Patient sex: M
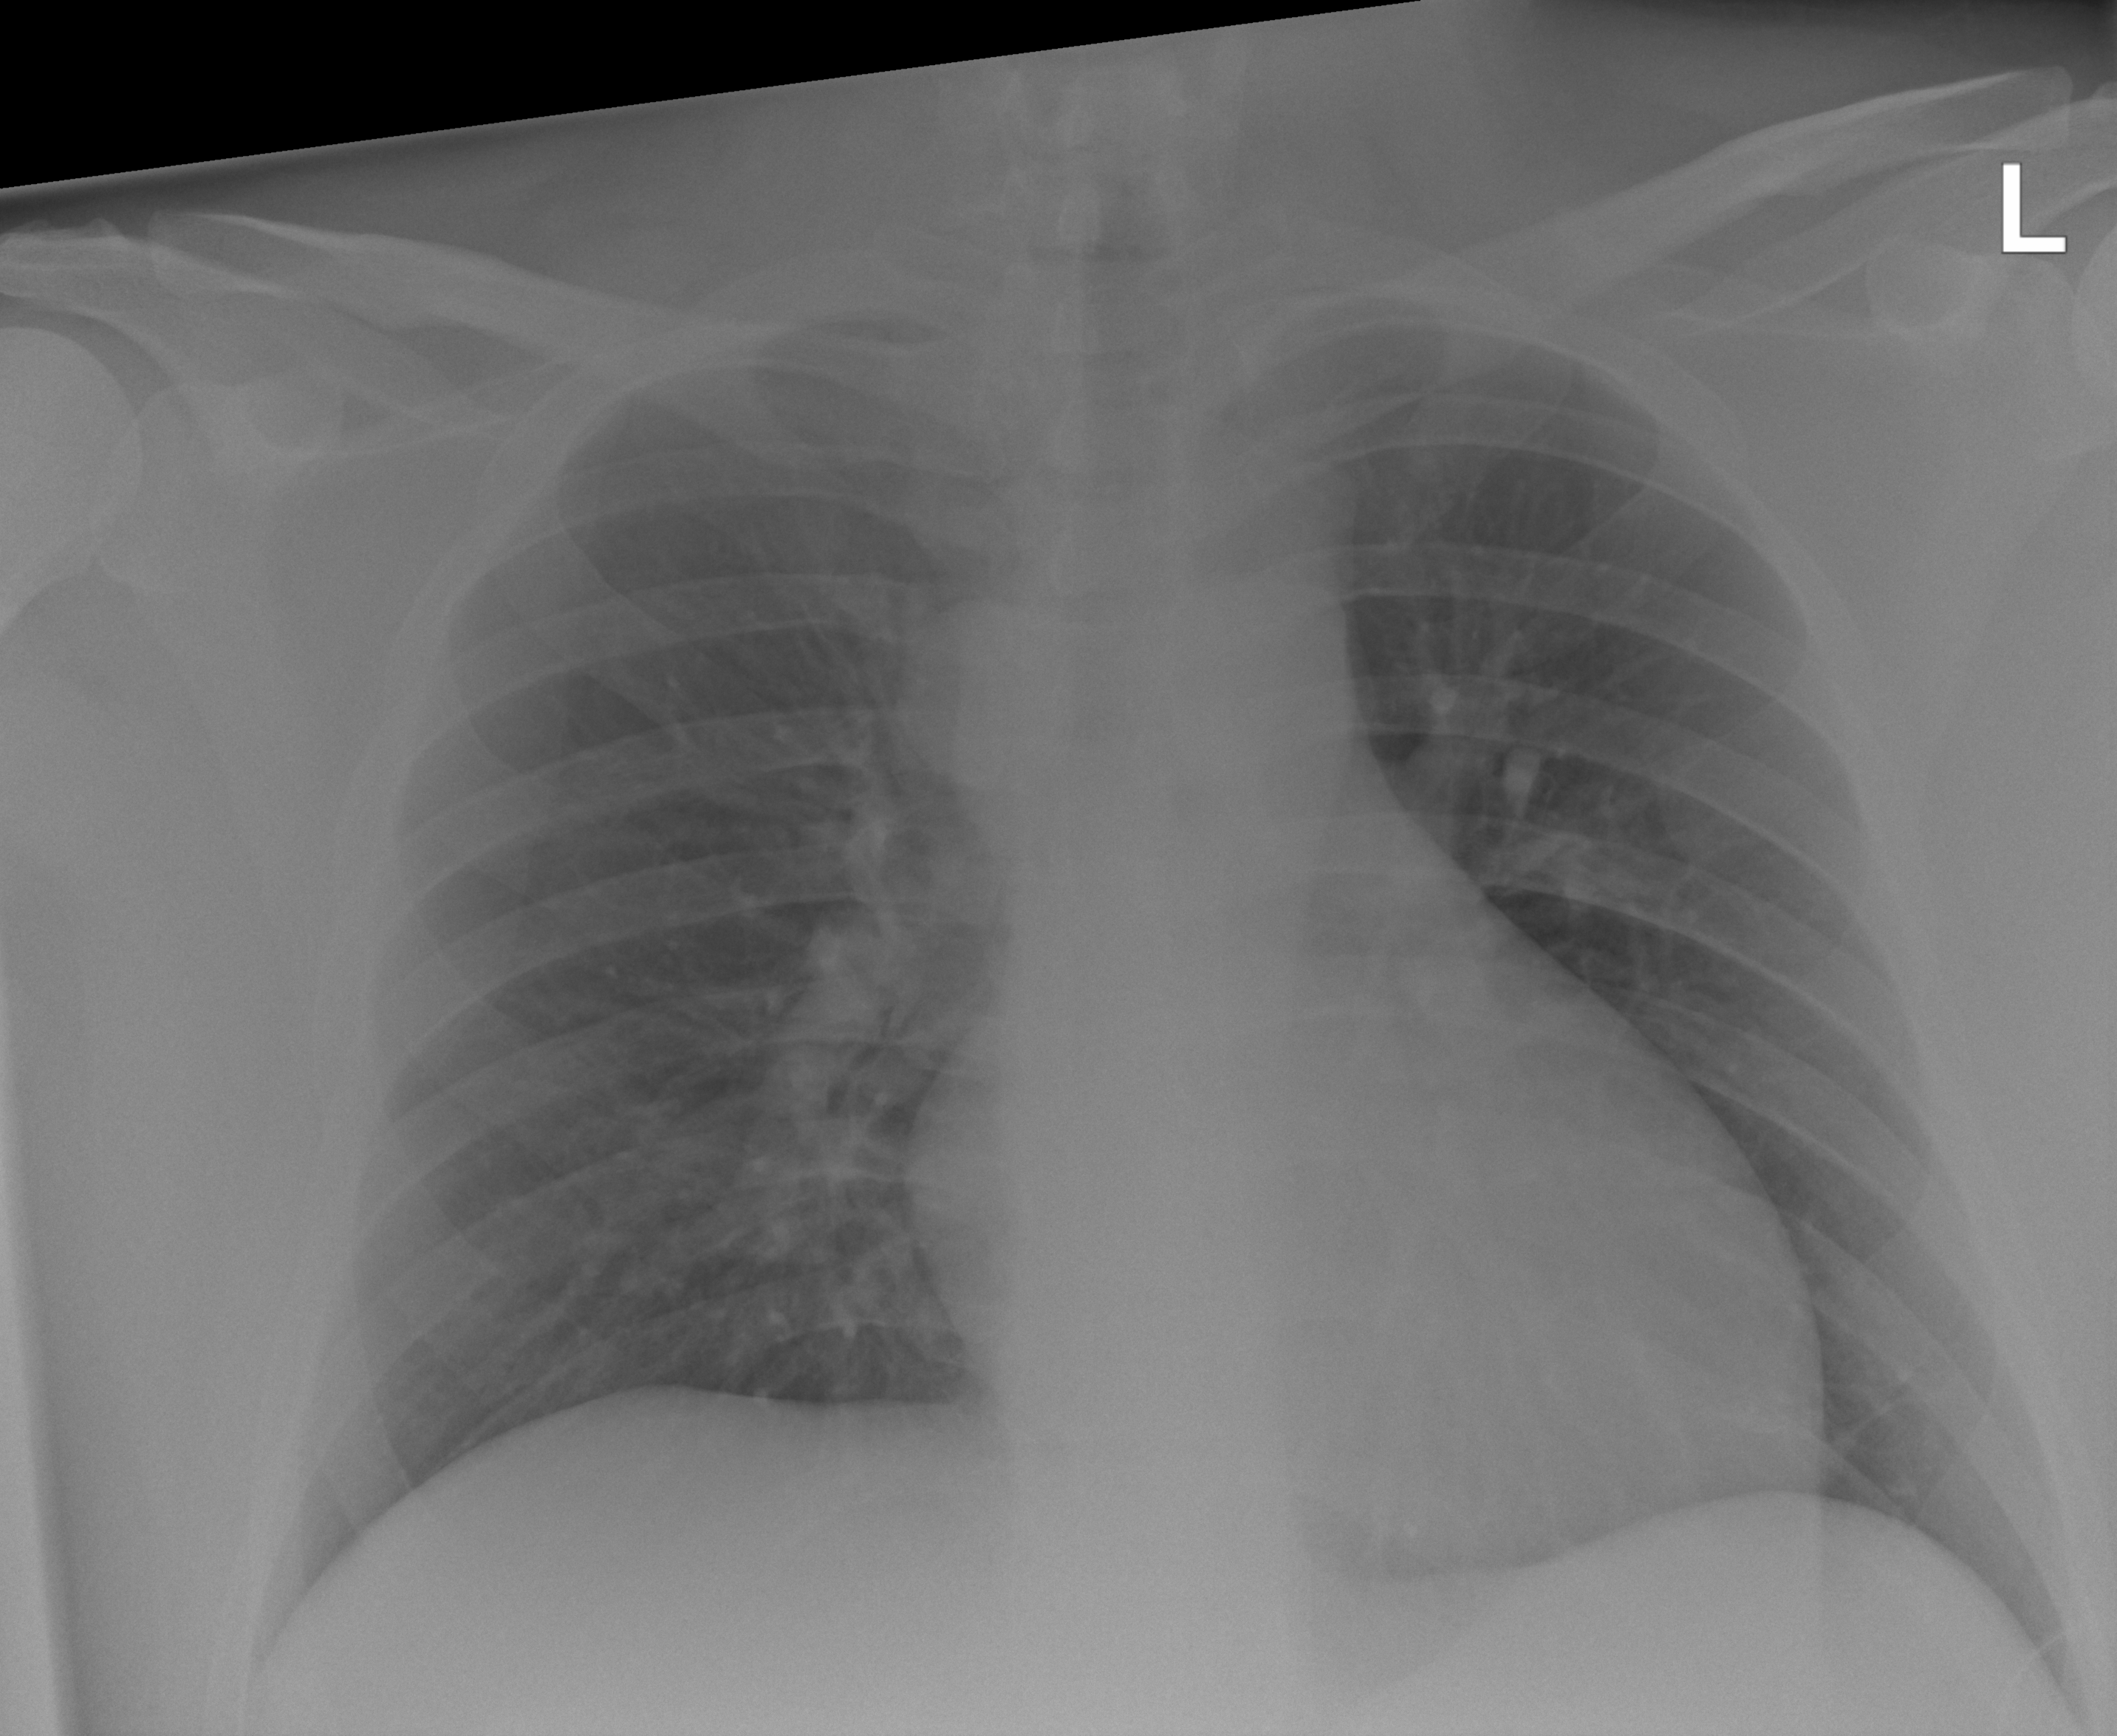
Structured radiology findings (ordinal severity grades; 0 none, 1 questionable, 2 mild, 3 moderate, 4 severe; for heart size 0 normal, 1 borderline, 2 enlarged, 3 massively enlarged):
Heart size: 2
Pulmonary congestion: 1
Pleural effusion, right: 0
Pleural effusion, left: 0
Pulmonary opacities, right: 0
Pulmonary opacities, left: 0
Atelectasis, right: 0
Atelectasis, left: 0